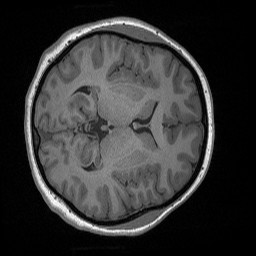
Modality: T1w
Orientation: axial
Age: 25
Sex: female
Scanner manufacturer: siemens
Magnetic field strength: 3 T
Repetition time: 1.56 s
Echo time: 0.00207 s